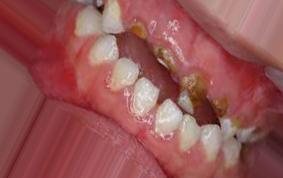
Condition: Caries